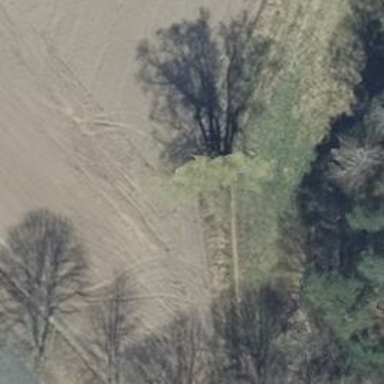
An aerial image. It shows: Deciduous broadleaved tree.